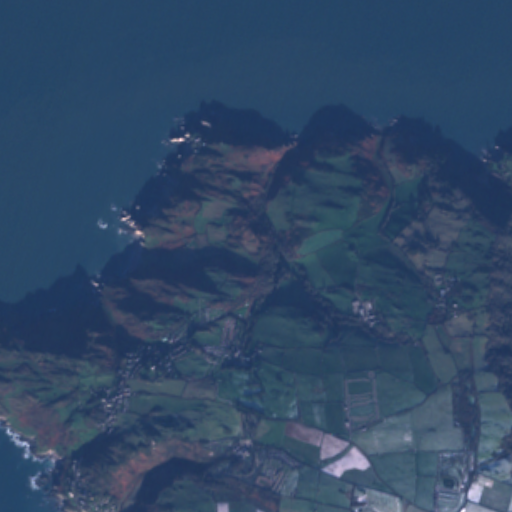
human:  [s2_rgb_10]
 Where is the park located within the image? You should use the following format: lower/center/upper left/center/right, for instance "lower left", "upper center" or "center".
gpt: The park is located in the lower left of the image.
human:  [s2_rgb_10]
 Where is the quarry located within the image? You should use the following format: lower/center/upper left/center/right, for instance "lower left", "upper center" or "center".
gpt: The quarry is located in the center left of the image.
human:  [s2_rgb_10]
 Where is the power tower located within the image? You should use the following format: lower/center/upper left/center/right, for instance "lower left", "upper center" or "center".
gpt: There is no power tower in the image.